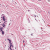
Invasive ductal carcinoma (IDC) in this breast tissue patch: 0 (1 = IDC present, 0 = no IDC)